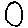
Label: circle